Chest X-ray. View position: AP
Patient age: 30
Patient sex: M
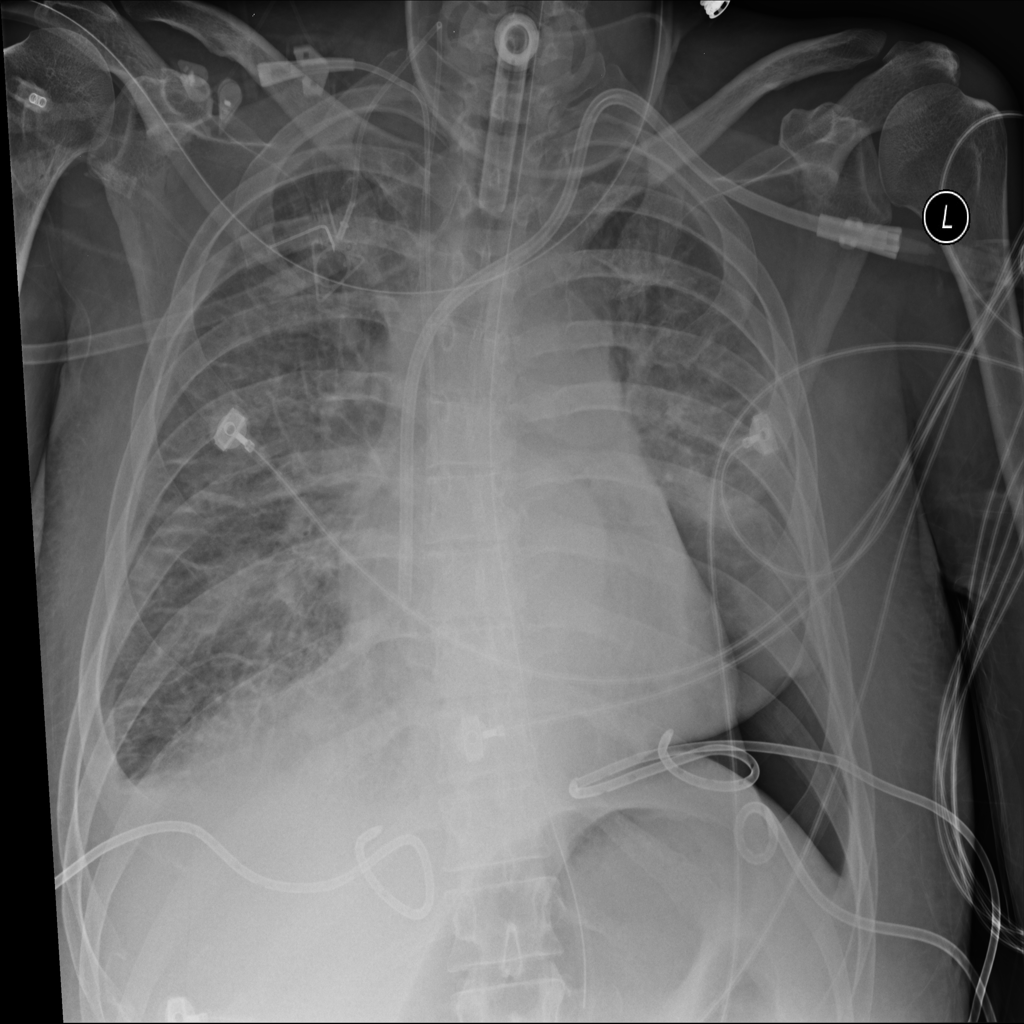
Finding: Pneumothorax